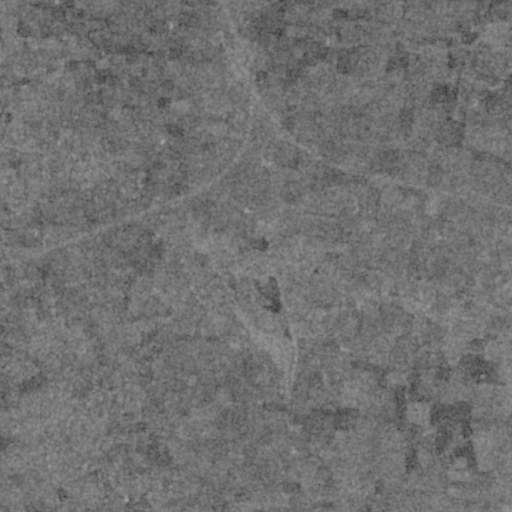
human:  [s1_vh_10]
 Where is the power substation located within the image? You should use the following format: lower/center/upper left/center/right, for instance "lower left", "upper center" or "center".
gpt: The power substation is located in the upper center of the image.
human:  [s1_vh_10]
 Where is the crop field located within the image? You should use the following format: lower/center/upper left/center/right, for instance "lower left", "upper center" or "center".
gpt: There is no crop field in the image.

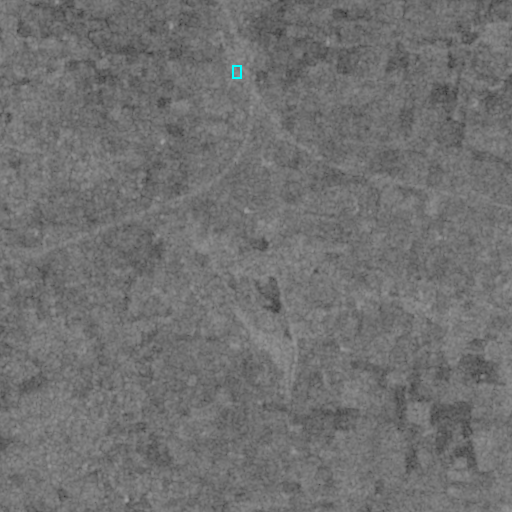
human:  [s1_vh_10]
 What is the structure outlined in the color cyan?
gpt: The structure outlined in cyan is a power substation.
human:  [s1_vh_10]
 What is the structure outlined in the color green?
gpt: There is no green outline.